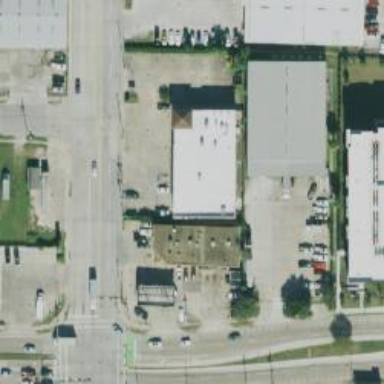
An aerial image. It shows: Convenience shop.